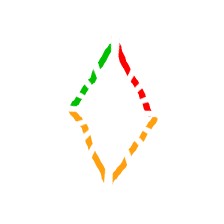
Shape: rhombus